Interaction volume radius: 10 \u00c5
Interaction volume height: 10 \u00c5
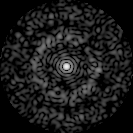
Disorder parameter: 0.8534